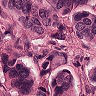
Metastatic tissue present: yes